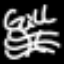
Label: palm tree